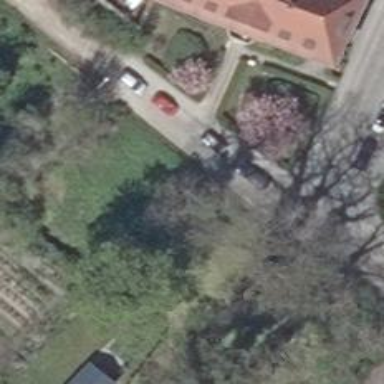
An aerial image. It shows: Residential road.